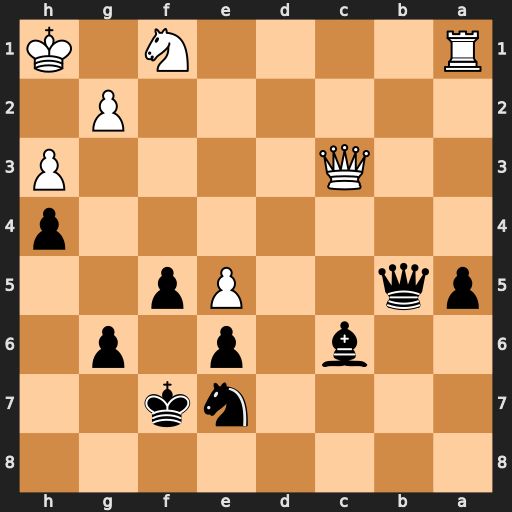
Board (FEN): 8/4nk2/2b1p1p1/pq2Pp2/7p/2Q4P/6P1/R4N1K
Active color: b
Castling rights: -
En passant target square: -
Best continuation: Qe2 Qd2 Bxg2+